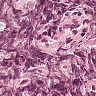
Metastatic tissue present: no